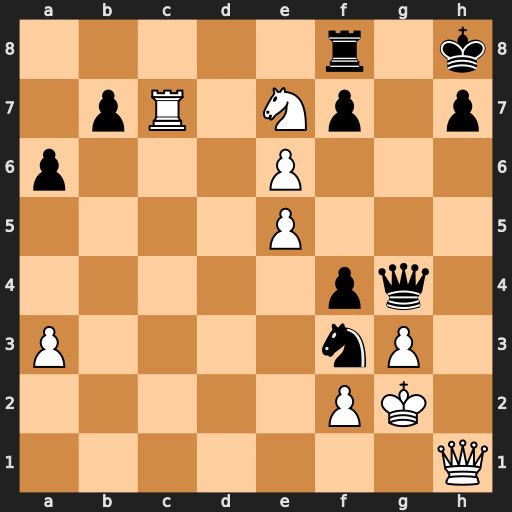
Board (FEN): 5r1k/1pR1Np1p/p3P3/4P3/5pq1/P4nP1/5PK1/7Q
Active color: w
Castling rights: -
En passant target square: -
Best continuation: Qh6 Nh4+ Qxh4 Qxh4 gxh4